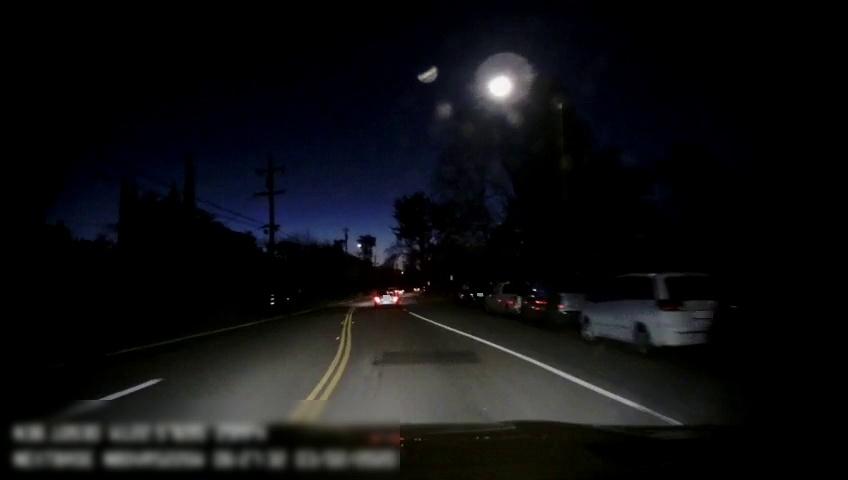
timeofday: Night
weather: Cloudy
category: Drivable Space
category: Vehicles | Car
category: Vehicles | Car
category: Vehicles | Car
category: Vehicles | Truck
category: Vehicles | Car
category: Vehicles | SUV
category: Lanes | Current Lane
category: Lanes | Current Lane
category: Lanes | Opposite Lane
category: Lanes | Opposite Lane